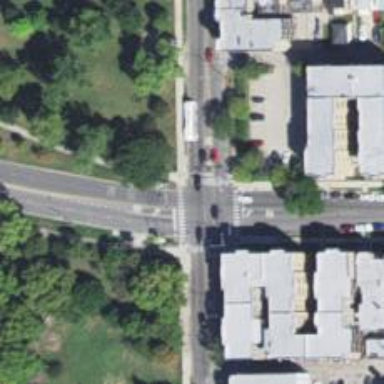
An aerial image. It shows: Uncontrolled pedestrian crossing with zebra markings on the footway.